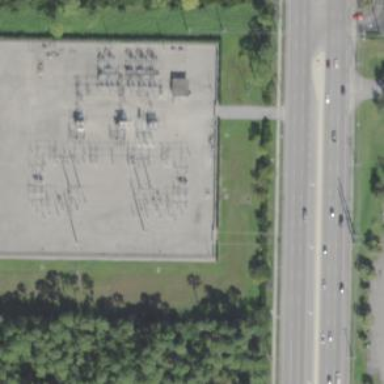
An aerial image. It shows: Outdoor power substation surrounded by fence. The substation operates at the distribution level.